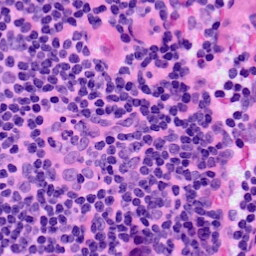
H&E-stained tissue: LymphNode